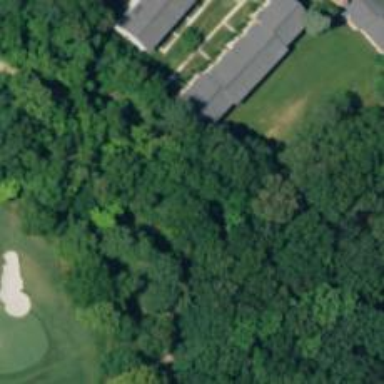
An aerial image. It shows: Path designated for golf carts.